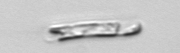
Label: Guinardia_striata